Question: I want to add a vertical line in 'sns.pointplot()', which has datetime xticks, I used 'ax.axvline', but the position of the line was wrong.
my dataframe like this:
| city | year | PM |
| ---- | ---- | -- |
| c1 | 2011 | 2 |
| c1 | 2012 | 2 |
| c1 | 2013 | 3 |
| c2 | 2011 | 3 |
| c2 | 2012 | 2 |
| c2 | 2013 | 3 |
my code like this:
'''
df['year']=pd.to_datetime(df['year'])
fig,ax=plt.subplots()
g=sns.pointplot(x='year',
y='PM',
data=df,
ax=ax,
color='black',
scale=0.5,
capsize=0.2,
errwidth=0.8
)
ax.axvline(x=pd.Timestamp('2012-09-01 00:00:00'),
ymin=0,ymax=1,
#c="red",
ls='--',
linewidth=0.8,zorder=0, clip_on=False)
'''

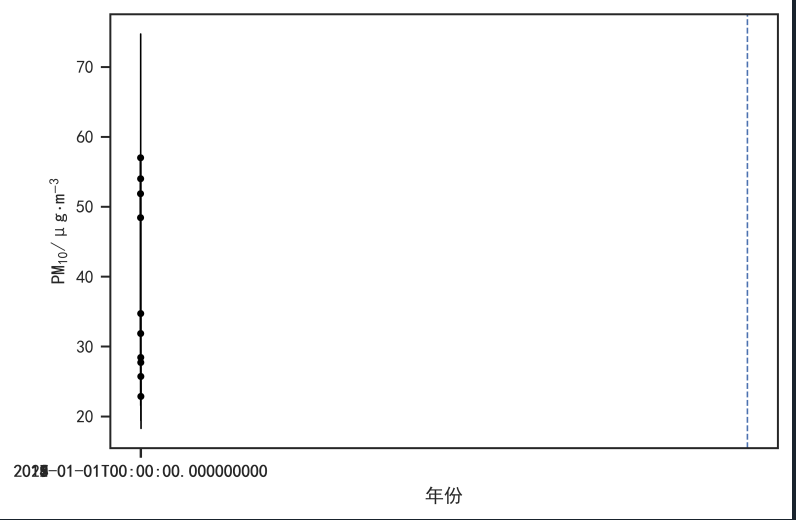
Answer: - <URL>- 'python 3.8.11''pandas 1.3.3''matplotlib 3.4.3''seaborn 0.11.2'
'''
import pandas as pd
import seaborn as sns
import matplotlib.pyplot as plt
data = {'city': ['c1', 'c1', 'c1', 'c2', 'c2', 'c2'], 'year': [2011, 2012, 2013, 2011, 2012, 2013], 'PM': [2, 2, 3, 3, 2, 3]}
df = pd.DataFrame(data)
# convert to datetime if desired
df['year'] = pd.to_datetime(df['year'], format='%Y').dt.date
fig, ax = plt.subplots()
g = sns.pointplot(x='year', y='PM', data=df, color='black', scale=0.5, capsize=0.2, errwidth=0.8, ax=ax)
g.axvline(x=1 + 244/365,
ymin=0, ymax=1, c="red", ls='--', linewidth=0.8, zorder=0, clip_on=False)
'''
<URL>